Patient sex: M
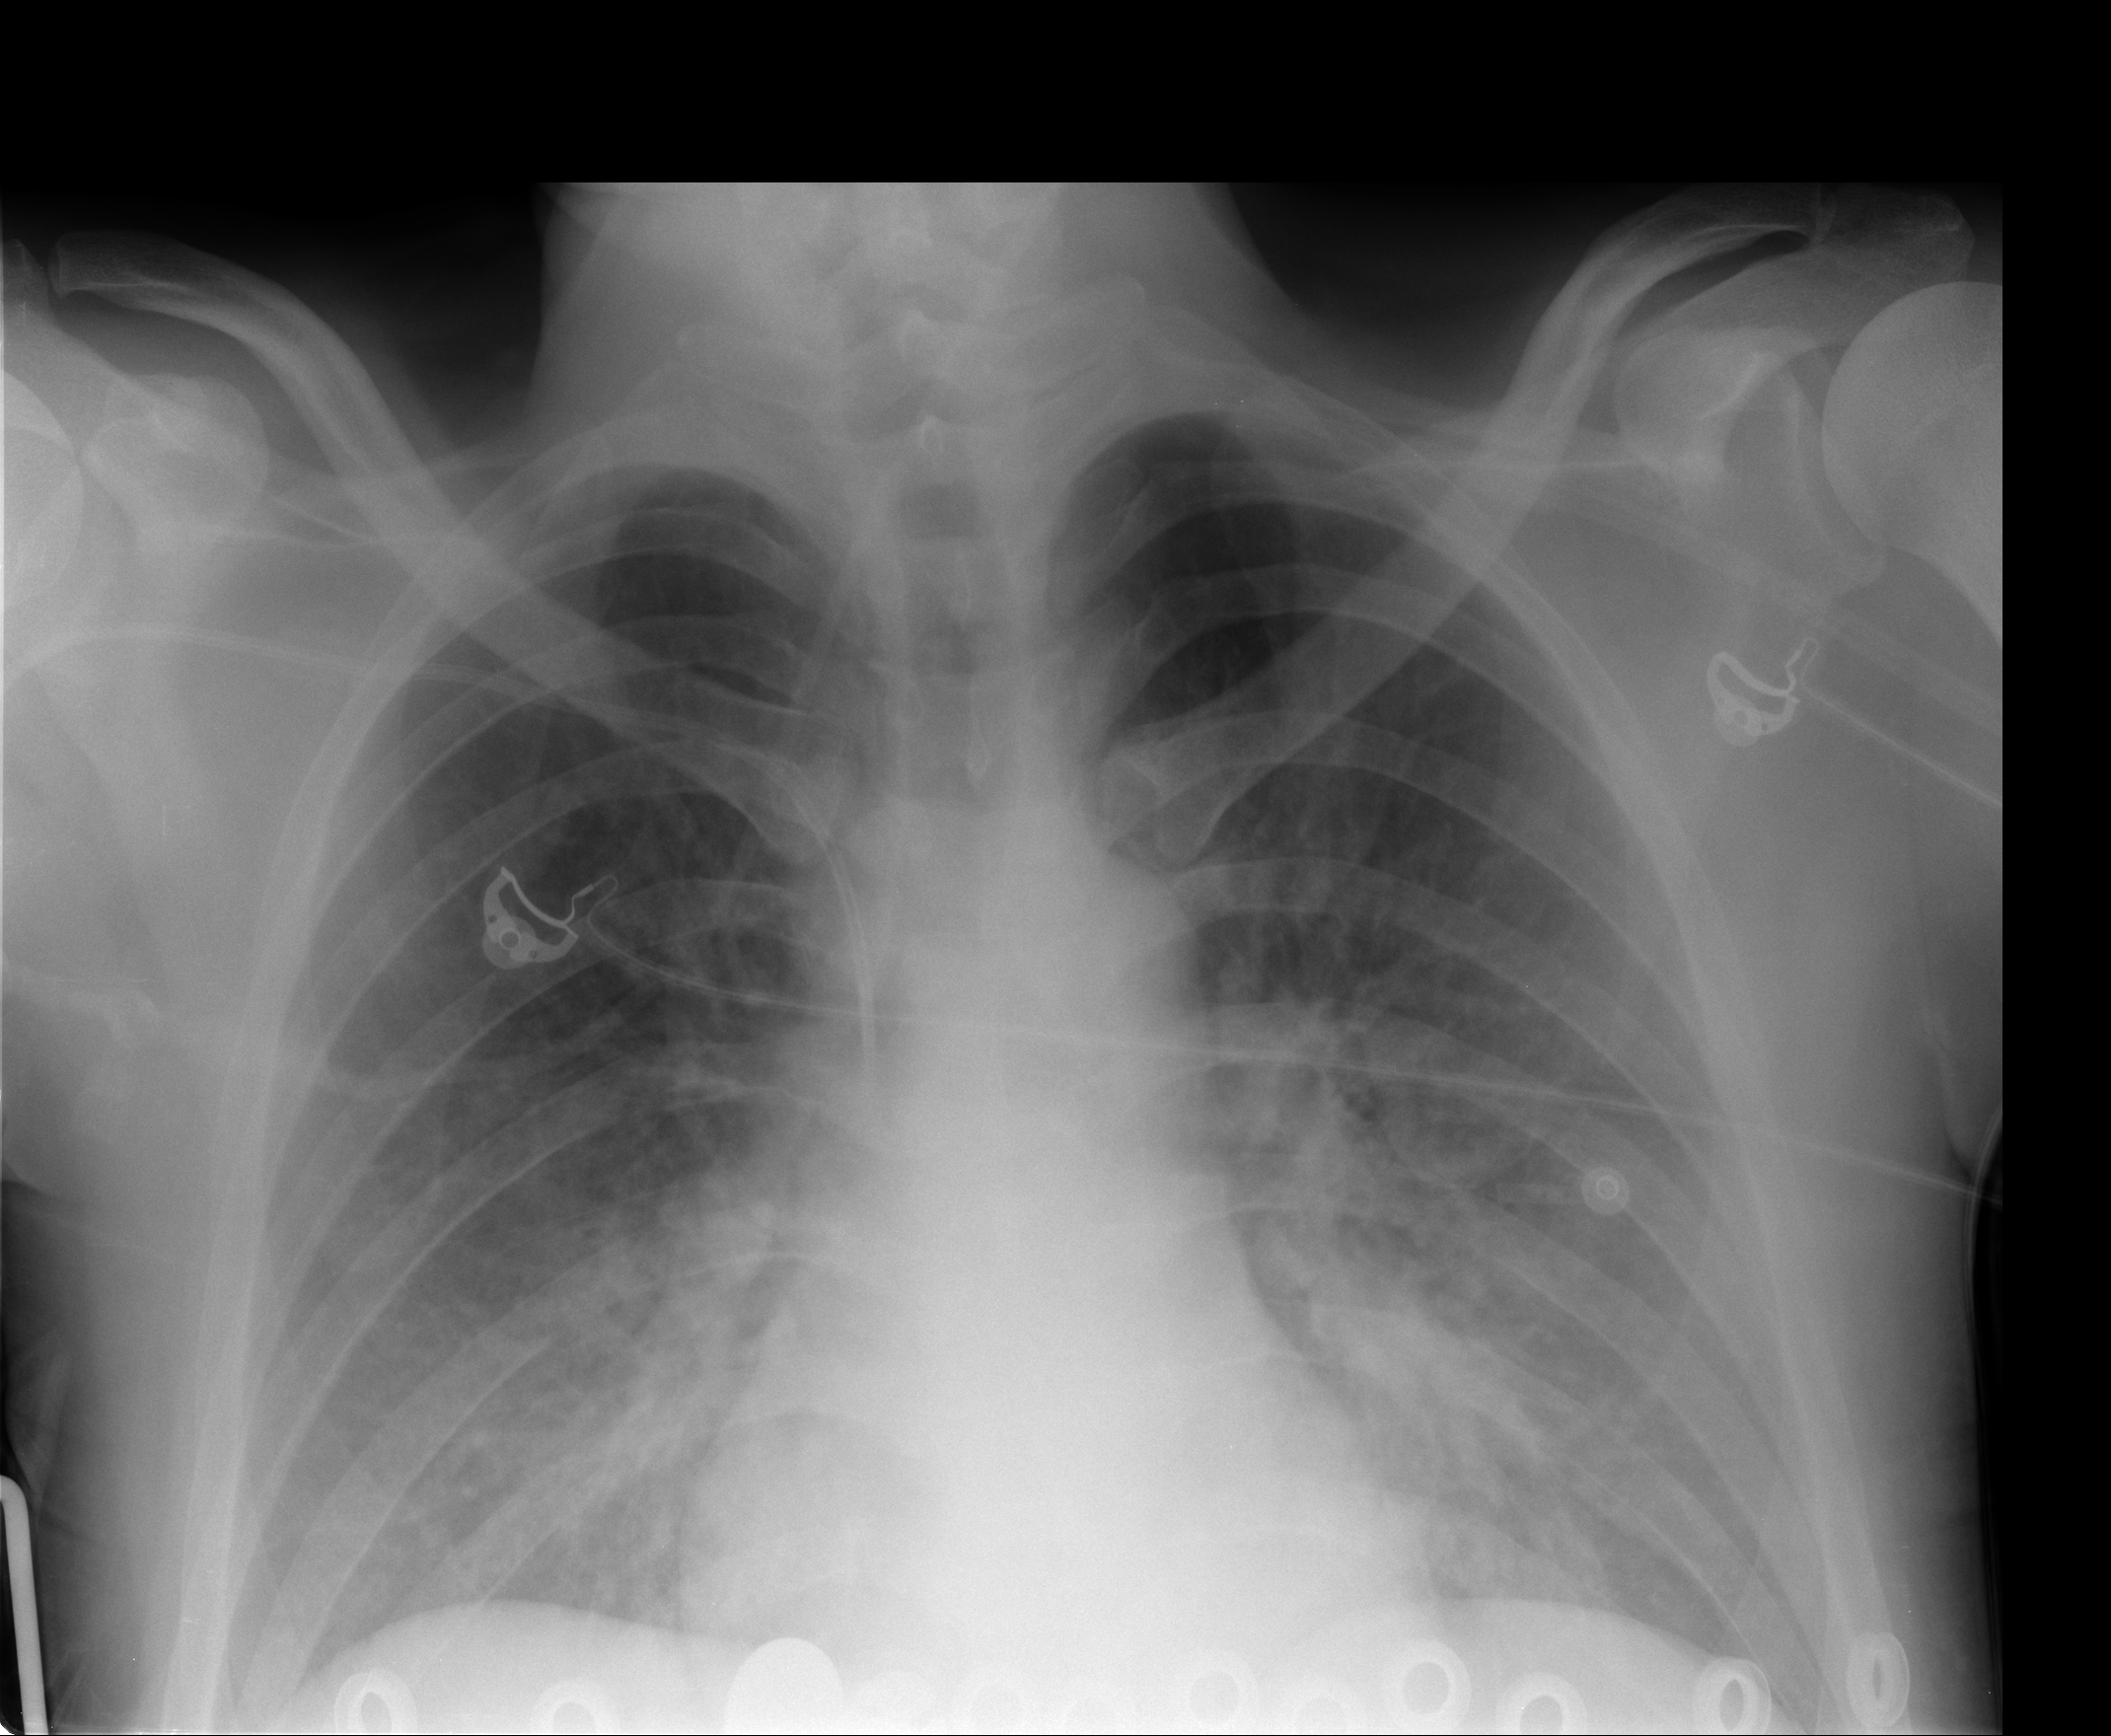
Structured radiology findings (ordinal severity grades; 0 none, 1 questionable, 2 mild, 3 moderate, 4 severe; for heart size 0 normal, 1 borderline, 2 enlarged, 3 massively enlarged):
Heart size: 0
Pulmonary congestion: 2
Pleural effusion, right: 0
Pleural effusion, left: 0
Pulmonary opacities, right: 2
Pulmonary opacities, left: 2
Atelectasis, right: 1
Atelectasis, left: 1